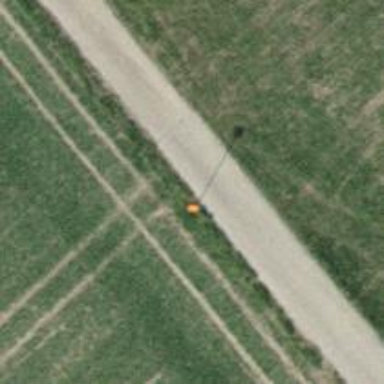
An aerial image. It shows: Aerial marker.